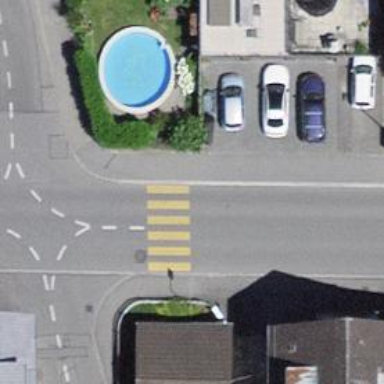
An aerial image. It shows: Marked road crossing.